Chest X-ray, PA view. Patient: 4 years old, sex F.
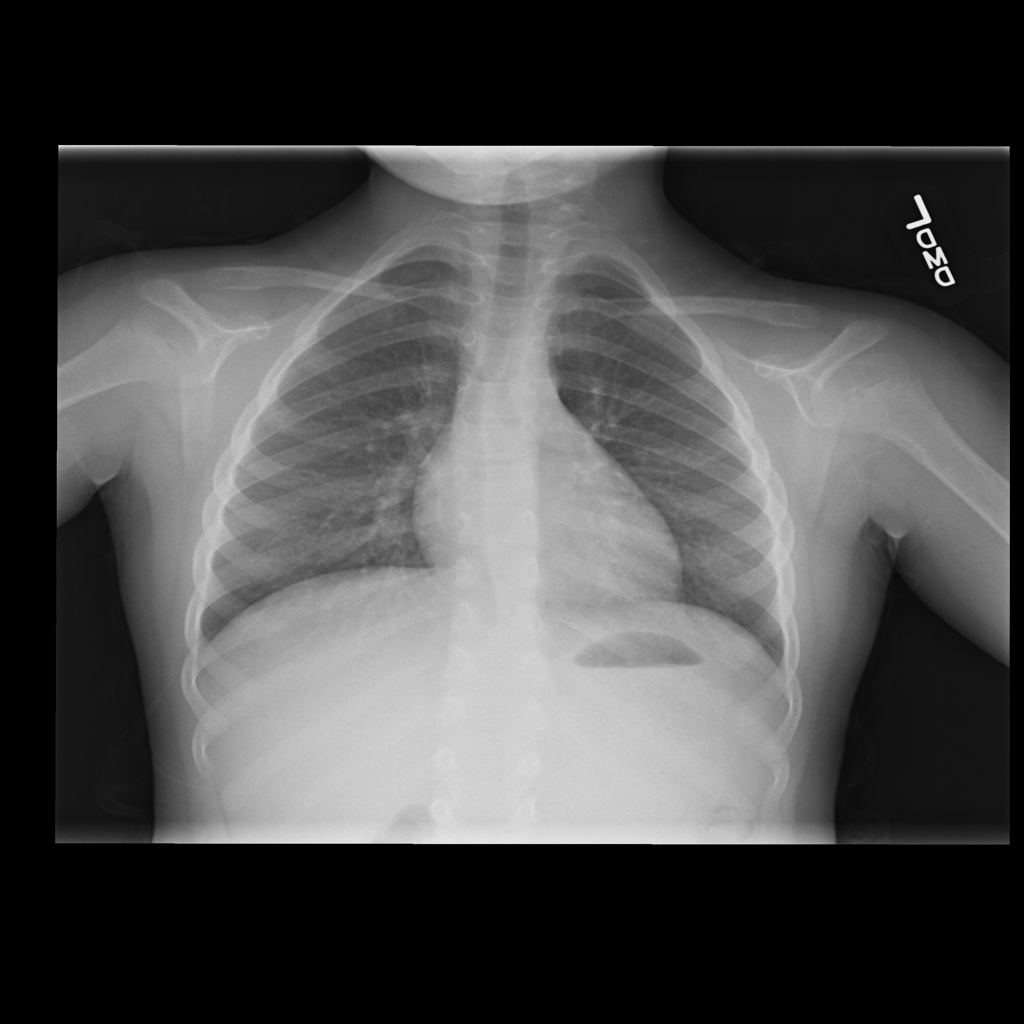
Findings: No Finding